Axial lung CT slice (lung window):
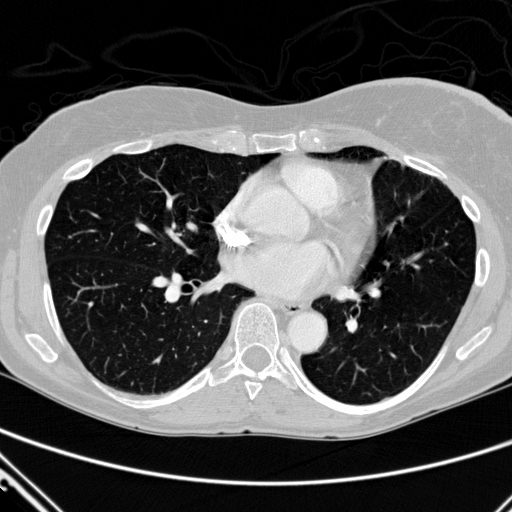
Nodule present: no